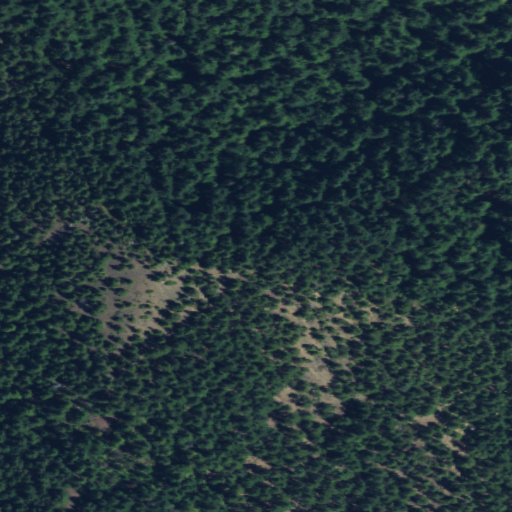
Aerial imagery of ridge(s) in Washington named Deer Ridge containing only evergreen forest